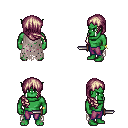
a pixel art fantasy rpg character, male body template, orc, green skin, gray tattered cape, magenta pants, white blonde right-swept hairstyle, bracelets, dagger, four views (front, back, left, right), 2x2 character sprite sheet, small pixel art, hard edges, no anti-aliasing